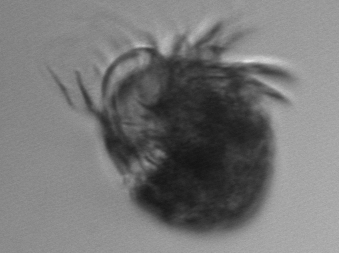
Label: Strombidium_capitatum